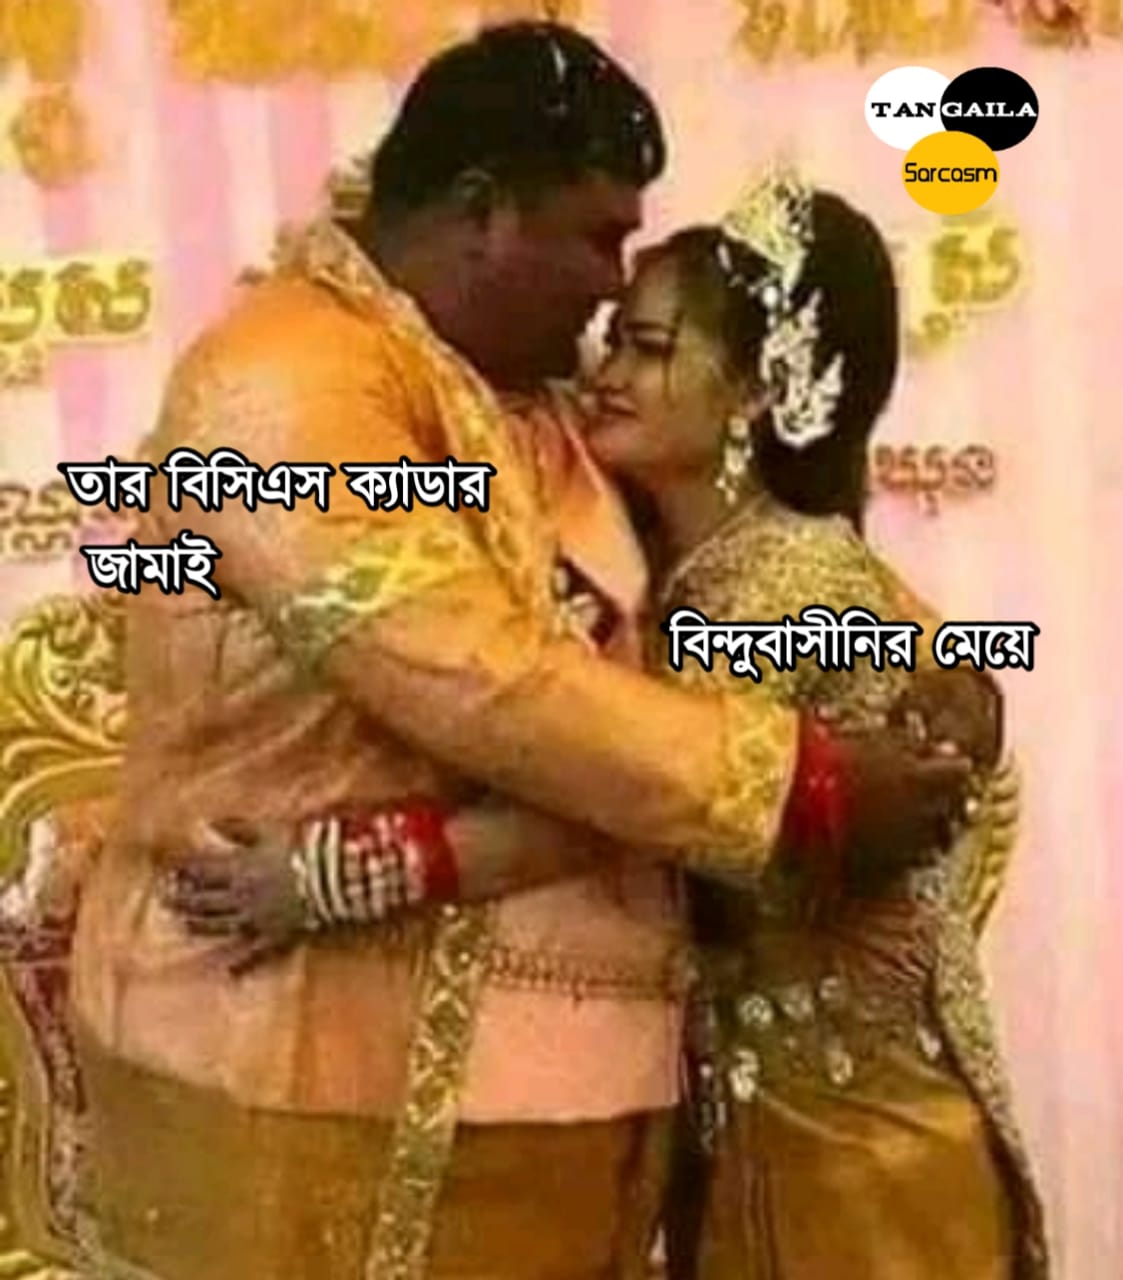
Text: তার বিসিএস ক্যাডার জামাই। বিন্দুবাসীনির মেয়ে
Label: Hate
Hate category: Personal Offence
Targeted group: Individual